Question: I have an update method (AJAX service) that expect an object. This object is populate by JSon and I want to test it but I can't..
I use spring mvc to set up my service.
My Service :
'''
@RequestMapping(value="texte/updateMyObject", method= RequestMethod.POST, consumes = "application/json;charset=UTF-8")
public void updateMyObject(MyObject myObject) throws IOException {
logger.info("UPDATE !!!");
}
'''
My Object :
'''
public class MyObject {
private Integer id;
private String name;
public MyObject(){}
// getter & setter
}
'''
I use Postman (chrome tool) to test my service : <URL>
I think I have to send the good JSON but I don't know which one.
For the moment I have test this pattern :
'''
"MyObject" : {"id" : "1", "name" : "test"}
'''
or
{"id" : "1", "name" : "test"}
When my service is call, the fields of myObject are all null.
I play this kind of HTTP request :
'''
POST /myapp/texte/updateMyObject.sp HTTP/1.1
Host: localhost:8080
Content-Type: application/json; charset=UTF-8
Cache-Control: no-cache
{"id" : "1", "name" : "test"}
'''
My config spring in my web.xml. If you need my context ask me.
'''
<servlet>
<servlet-name>springMvc</servlet-name>
<servlet-class>org.springframework.web.servlet.DispatcherServlet</servlet-class>
<init-param>
<param-name>contextConfigLocation</param-name>
<param-value>classpath*:spring/applicationContext-springmvc.xml</param-value>
</init-param>
<load-on-startup>1</load-on-startup>
</servlet>
<servlet-mapping>
<servlet-name>springMvc</servlet-name>
<url-pattern>*.sp</url-pattern>
</servlet-mapping>
'''
I made the following test to show you that my Object is not populated.

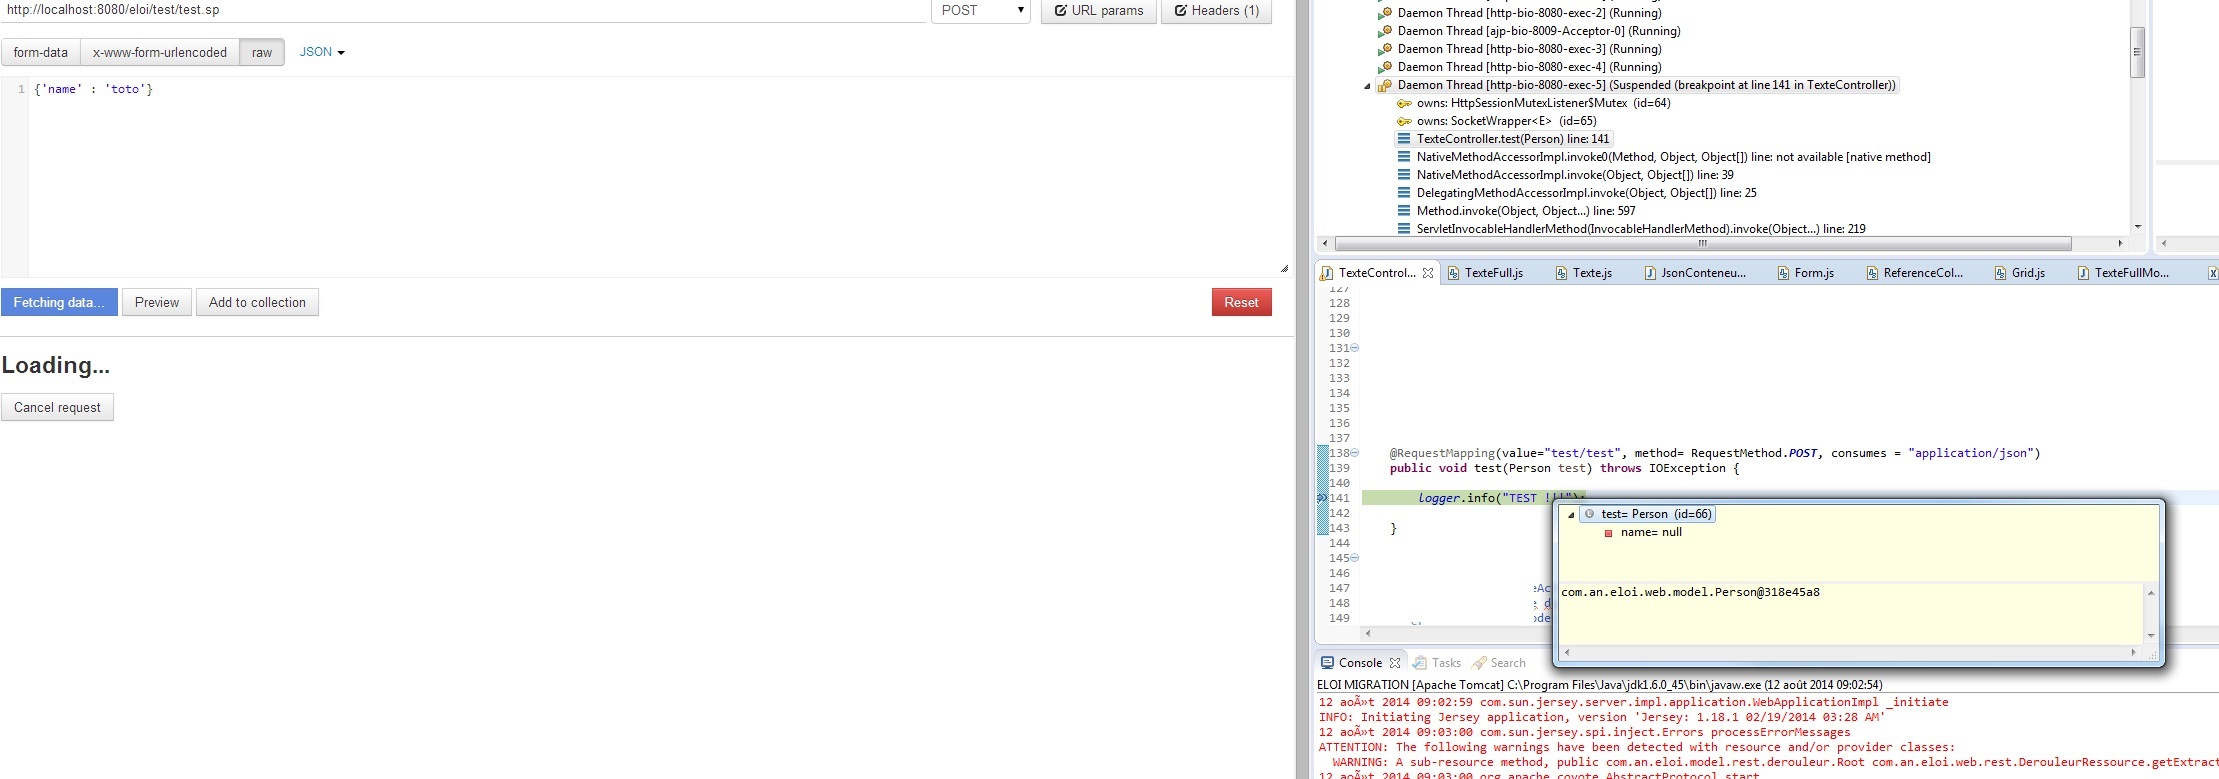
Answer: You need to link a JSON de/serializer library to your project, e.g. Jackson:
'''
<dependency>
<groupId>org.codehaus.jackson</groupId>
<artifactId>jackson-mapper-asl</artifactId>
<version>1.9.12</version>
</dependency>
'''
Then, using the following controller:
'''
@RequestMapping(value = "texte/updateMyObject", method = RequestMethod.POST, consumes = "application/json")
public void updateMyObject(@RequestBody MyObject myObject) {
// ...
}
'''
When sending a request such as:
'''
POST /texte/updateMyObject
headers:
Content-Type: application/json
data:
{ "id" : "1", "name" : "test" }
'''
'myObject' shall be filled.